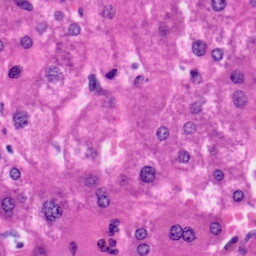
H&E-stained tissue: Liver